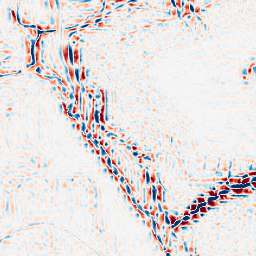
Category: wavelet
Decomposition family: wavelet_reverse_biorthogonal
Decomposition parameters: wavelet: rbio2.4
level: 3
Upsampling method: cubic_catmull_rom
Upsampling parameters: scale: 2
Upsampling scale: 2